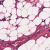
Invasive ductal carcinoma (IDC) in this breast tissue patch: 1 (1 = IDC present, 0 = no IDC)